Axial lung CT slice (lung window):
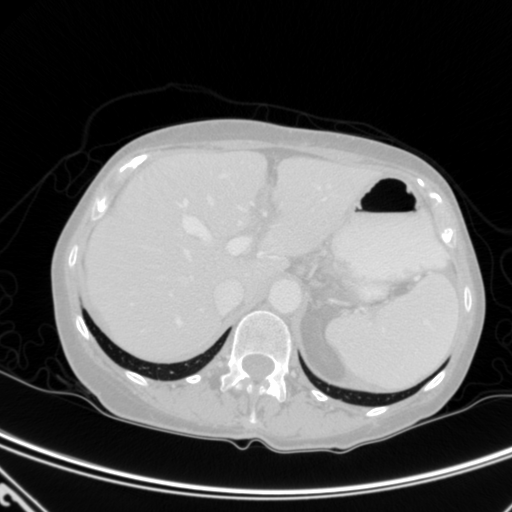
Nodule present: no